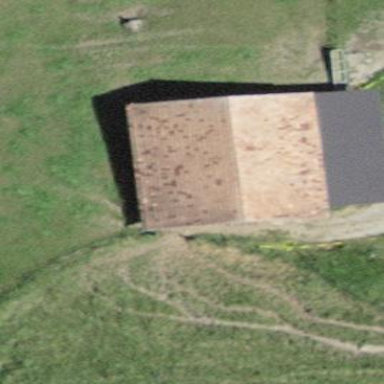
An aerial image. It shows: Barn.